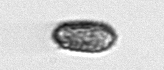
Label: Pseudochattonella_farcimen